Question: I'm a newbie to the jQuery UI plugin and I'm building a demo application to test my knowledge. I'm using the <URL> add-on and I can't seem to get it working. I have the following line in a function called when the 'body' loads:
'''
$("#buttonSetDiv").buttonset();
'''
I'm also including the CSS and JS correctly, like so:
'''
<style src="jquery-ui-1.8.4.custom/css/ui-darkness/jquery-ui-1.8.4.custom.css"></style>
<script type="text/javascript" src="jquery-1.4.js"></script>
<script type="text/javascript" src="jquery-ui-1.8.4.custom/js/jquery-ui-1.8.4.custom.min.js"></script>
'''
... and the actual HTML looks like this:
'''
<form name="radios" id="myForm">
<div id="buttonSetDiv">
<input type="radio" name="group1" value="posts" id="radio1" checked onchange="valueChanged()"> <label for="radio1">Posts</label>
<input type="radio" name="group1" value="members" onchange="valueChanged()" id="radio2">
<label for="radio2">Members</label>
</div>
</form>
'''
... but for some reason, with this correct implementation, I'm still getting normal-looking radio buttons. I'd like to achieve this effect:

Does anyone have an answer here? Thanks a ton in advance. :)
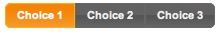
Answer: Your '<input>' is missing a closing quote on the 'id="radio2"', so this:
'''
<input type="radio" name="group1" value="members" onchange="valueChanged()" id="radio2>
'''
Should be:
'''
<input type="radio" name="group1" value="members" onchange="valueChanged()" id="radio2">
'''
This is throwing off at least Chrome in recognizing it correctly, <URL>.